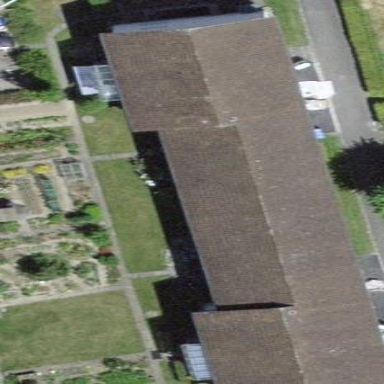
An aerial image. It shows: Gabled roof on residential building.